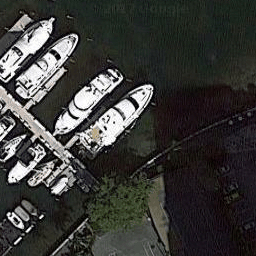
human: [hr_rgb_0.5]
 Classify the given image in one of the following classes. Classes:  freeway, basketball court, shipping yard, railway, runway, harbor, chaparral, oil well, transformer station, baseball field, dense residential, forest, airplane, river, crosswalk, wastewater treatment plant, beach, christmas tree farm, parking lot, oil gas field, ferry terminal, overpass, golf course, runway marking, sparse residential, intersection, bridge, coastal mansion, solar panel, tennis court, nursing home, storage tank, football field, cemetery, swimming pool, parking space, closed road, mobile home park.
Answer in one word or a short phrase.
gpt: harbor